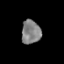
Tissue: prostate
Cell type: T cells
Senescence score: 0.3536
Nuclear area (px): 449
Mean DAPI intensity: 128.65